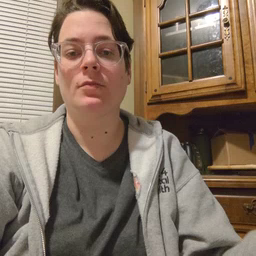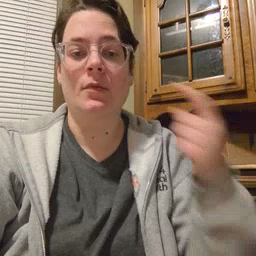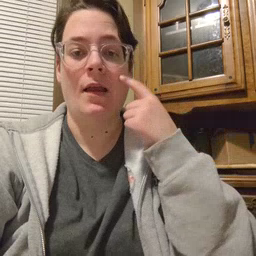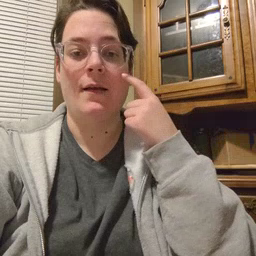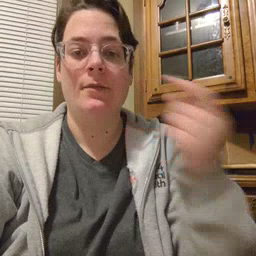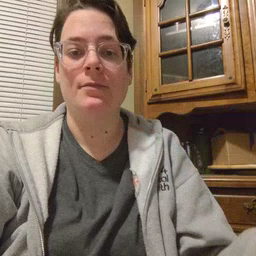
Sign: eye